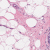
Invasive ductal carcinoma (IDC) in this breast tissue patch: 1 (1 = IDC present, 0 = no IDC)